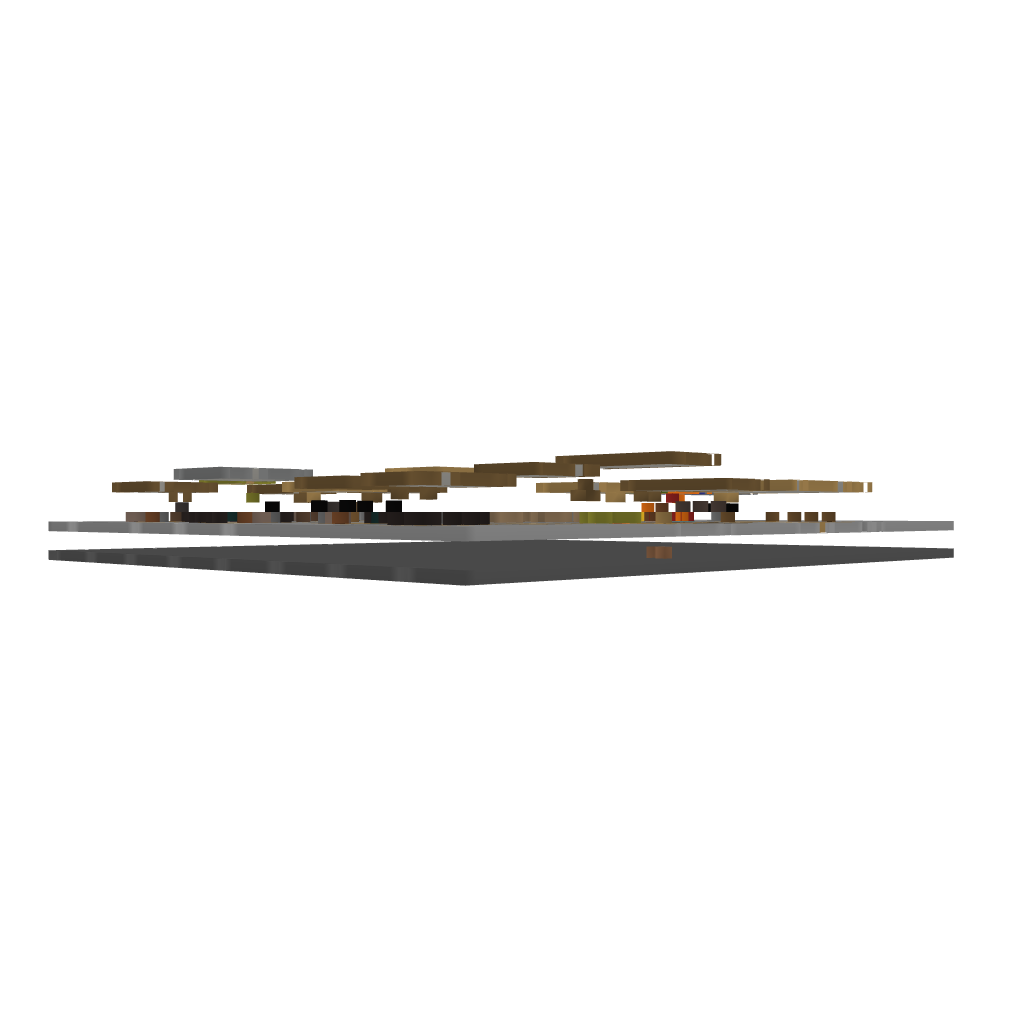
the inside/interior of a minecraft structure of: A medium town